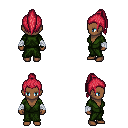
a pixel art fantasy rpg character, female body template, human, dark skin, green robe, red pants, ruby red long topknot hairstyle, white cloth bandages, four views (front, back, left, right), 2x2 character sprite sheet, small pixel art, hard edges, no anti-aliasing